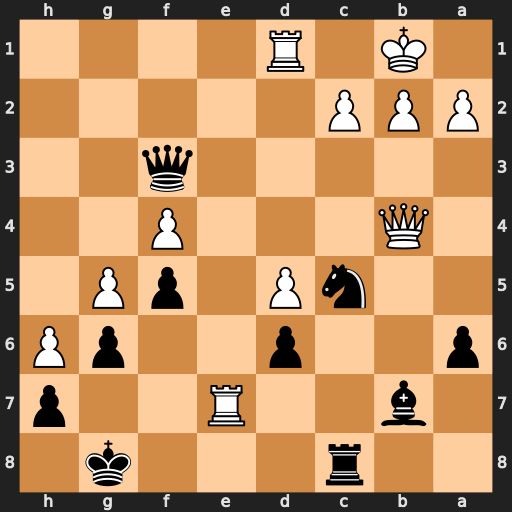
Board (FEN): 2r3k1/1b2R2p/p2p2pP/2nP1pP1/1Q3P2/5q2/PPP5/1K1R4
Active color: b
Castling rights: -
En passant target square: -
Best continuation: Qxd1#